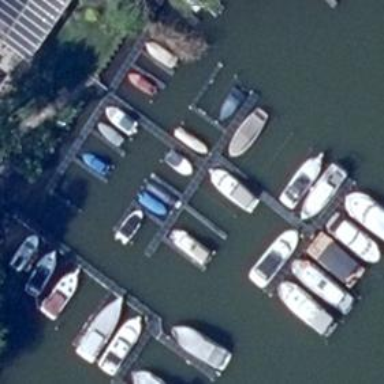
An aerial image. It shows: Man-made pier.